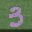
Label: 3